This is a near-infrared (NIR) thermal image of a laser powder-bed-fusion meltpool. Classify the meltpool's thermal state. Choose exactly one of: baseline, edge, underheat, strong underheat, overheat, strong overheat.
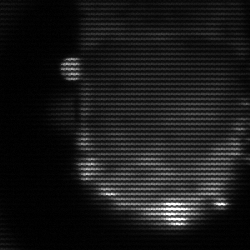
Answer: baseline